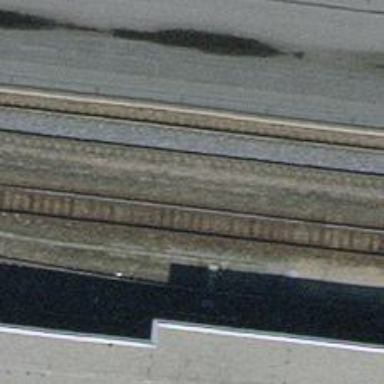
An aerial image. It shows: Station for public transport and railway.